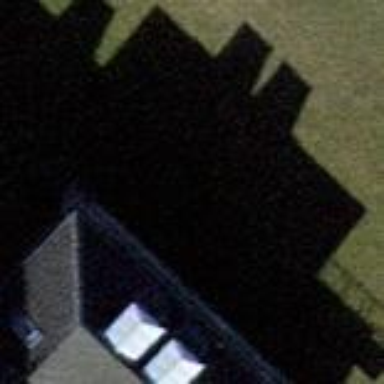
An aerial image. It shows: Bungalow.